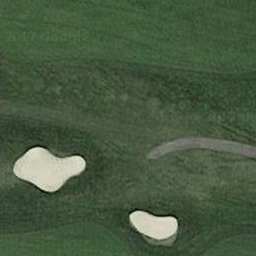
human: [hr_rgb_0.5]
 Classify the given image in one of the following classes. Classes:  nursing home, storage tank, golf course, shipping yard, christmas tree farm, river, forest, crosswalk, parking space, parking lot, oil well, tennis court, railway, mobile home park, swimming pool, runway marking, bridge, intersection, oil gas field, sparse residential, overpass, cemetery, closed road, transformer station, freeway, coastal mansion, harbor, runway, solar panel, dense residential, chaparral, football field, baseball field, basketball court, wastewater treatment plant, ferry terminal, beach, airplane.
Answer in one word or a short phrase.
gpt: golf course